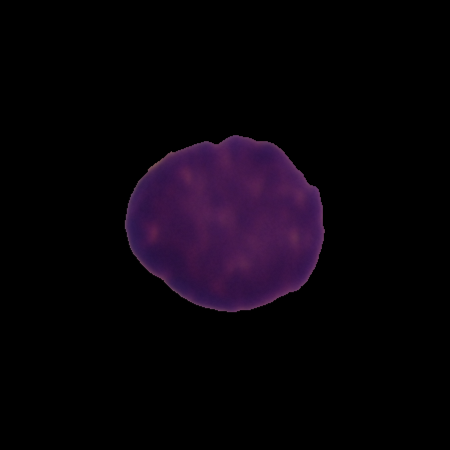
Label: healthy